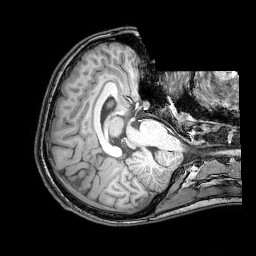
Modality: T1w
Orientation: axial
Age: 21
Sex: male